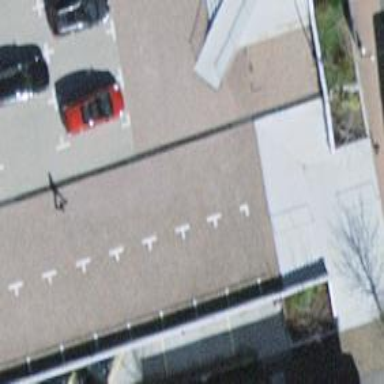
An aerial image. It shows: Car sharing facility.